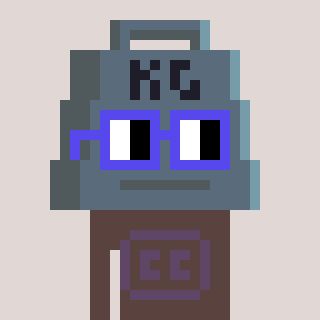
a pixel art character with square blue glasses, a weight-shaped head and a darkbrown-colored body on a warm background